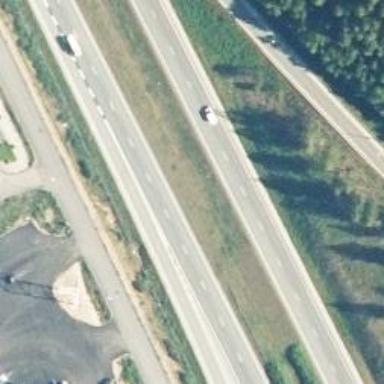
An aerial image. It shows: Motorway junction.